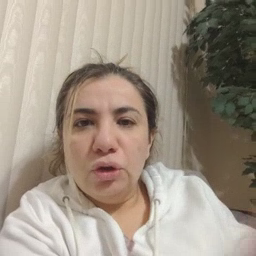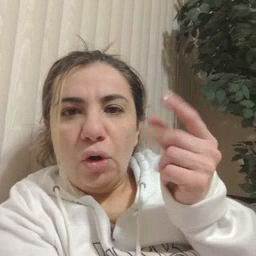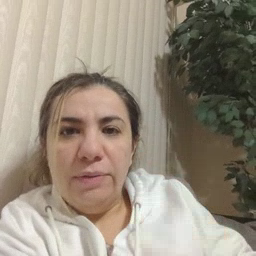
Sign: dog